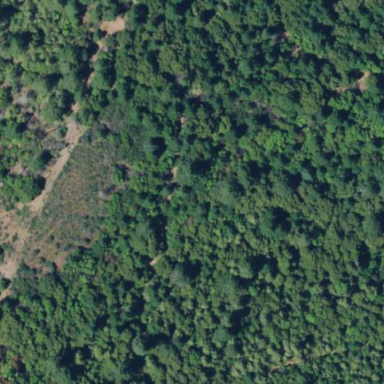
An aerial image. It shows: Forest area.